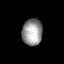
Tissue: lung
Cell type: Endothelial cells
Senescence score: 0.2314
Nuclear area (px): 527
Mean DAPI intensity: 151.943